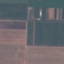
Land use / land cover: AnnualCrop